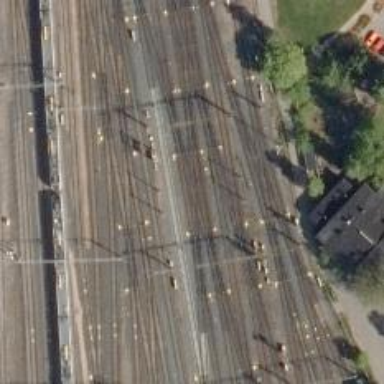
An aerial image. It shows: Railway crossing.